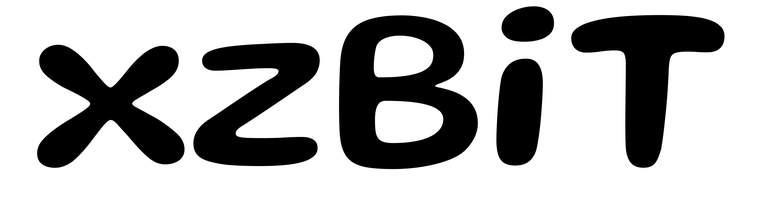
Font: Gluten_Medium